Aerial crown-view tile of a tropical tree (Barro Colorado Island, Panama), acquired 20250616:
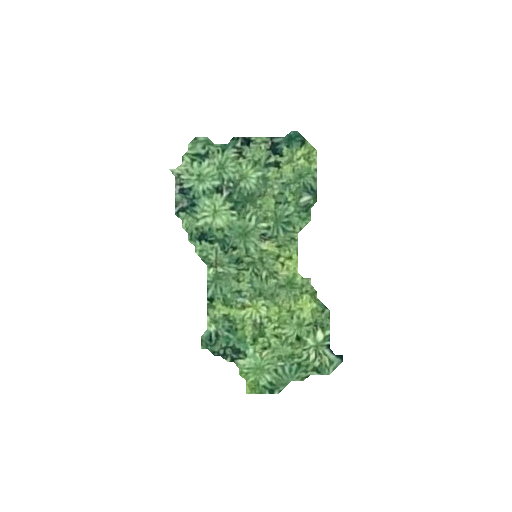
Species: Gustavia superba
GBIF accepted scientific name: Gustavia superba
Crown area: 41.937 m²